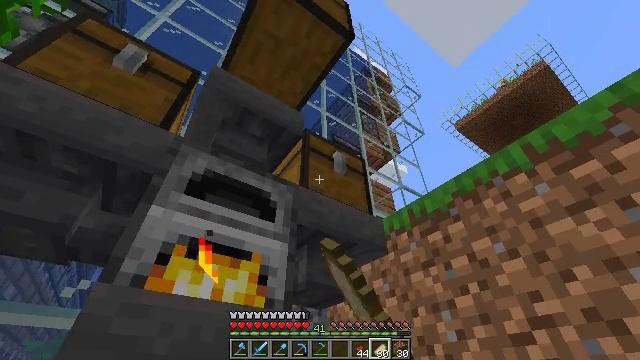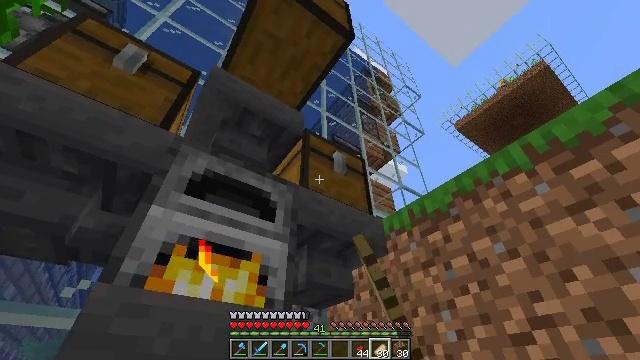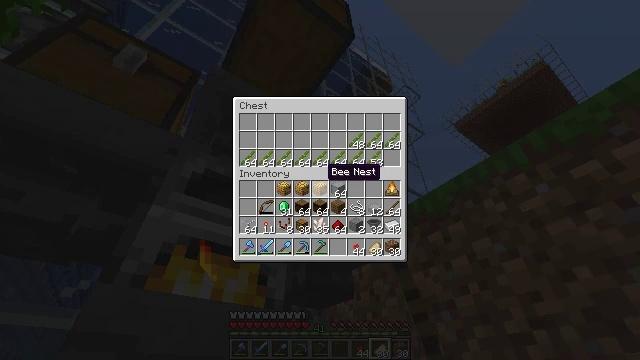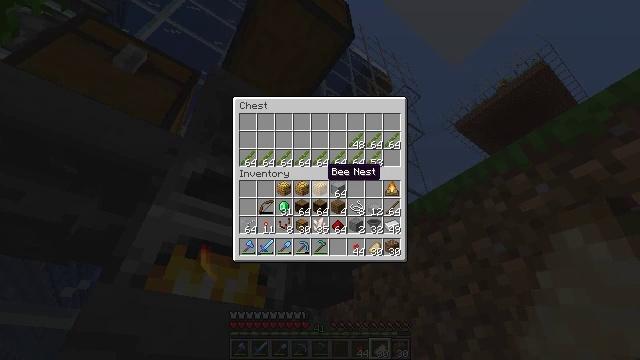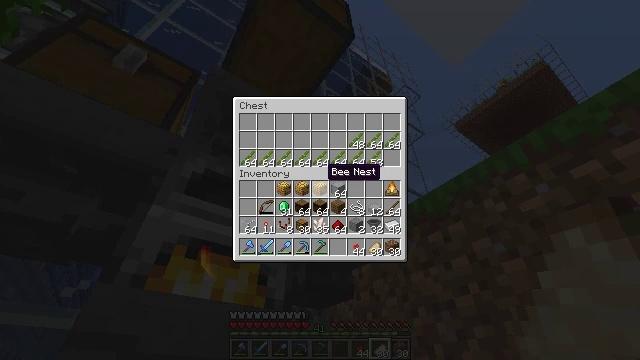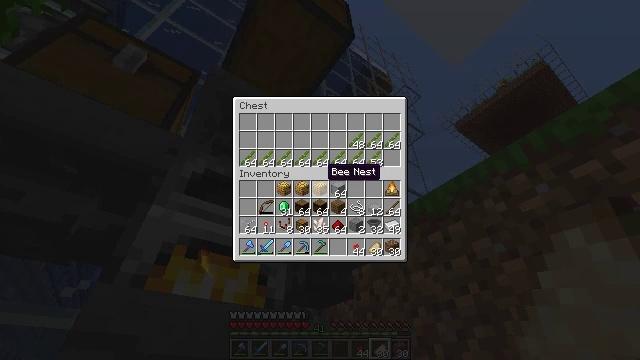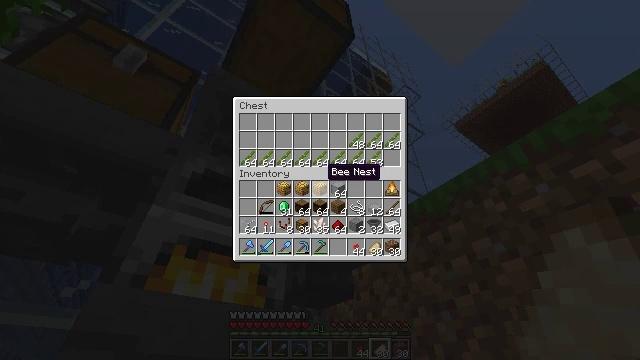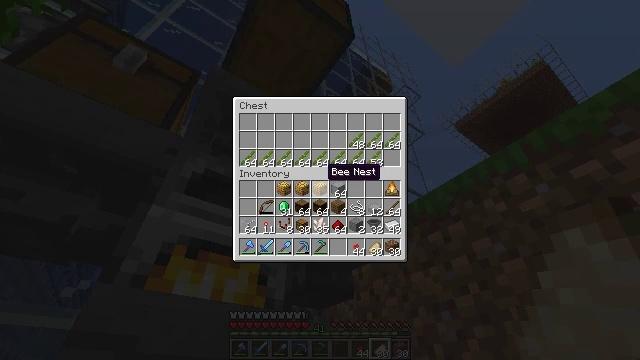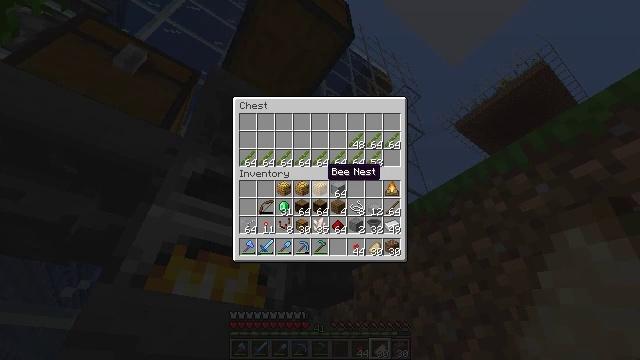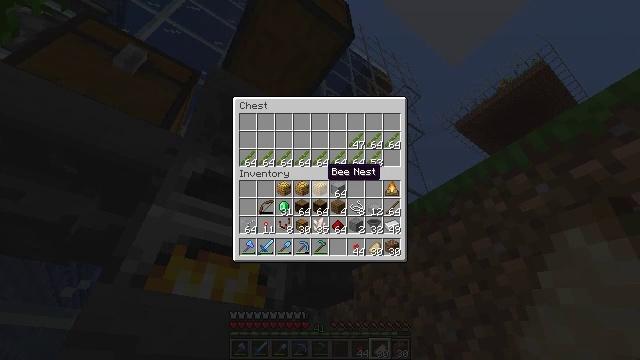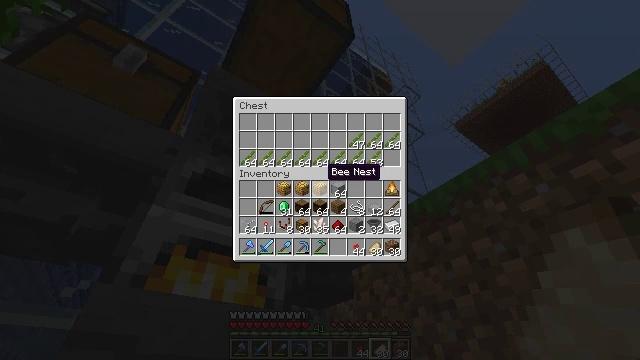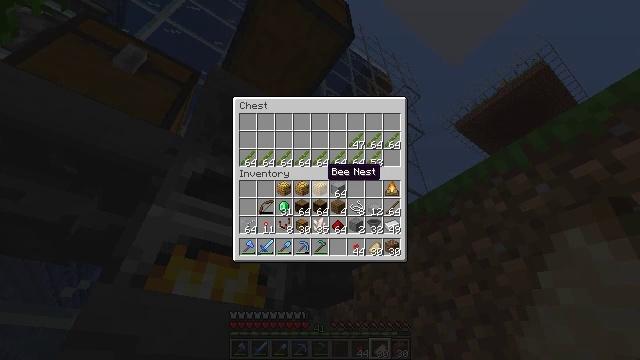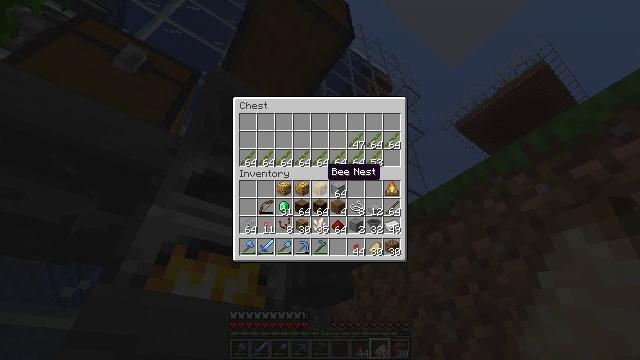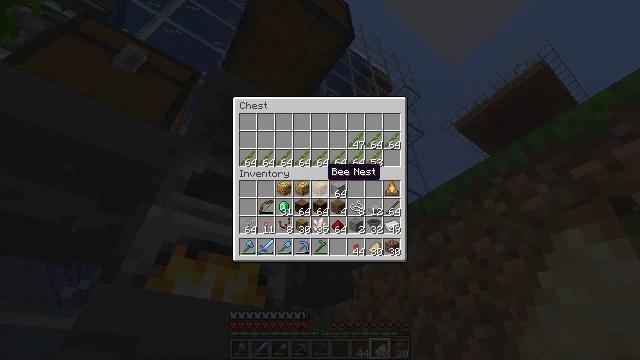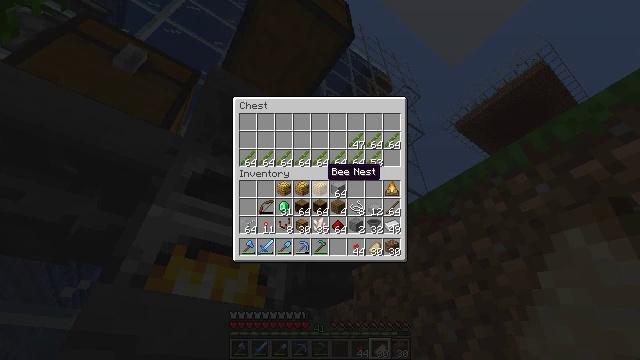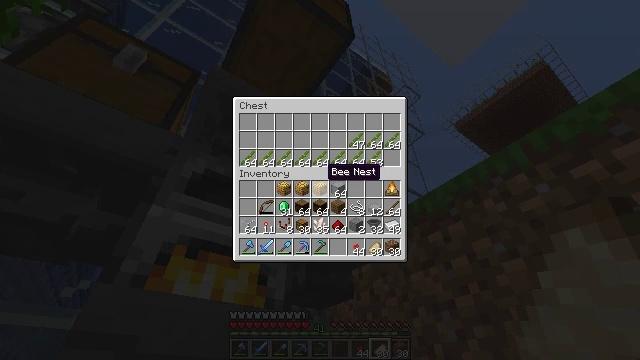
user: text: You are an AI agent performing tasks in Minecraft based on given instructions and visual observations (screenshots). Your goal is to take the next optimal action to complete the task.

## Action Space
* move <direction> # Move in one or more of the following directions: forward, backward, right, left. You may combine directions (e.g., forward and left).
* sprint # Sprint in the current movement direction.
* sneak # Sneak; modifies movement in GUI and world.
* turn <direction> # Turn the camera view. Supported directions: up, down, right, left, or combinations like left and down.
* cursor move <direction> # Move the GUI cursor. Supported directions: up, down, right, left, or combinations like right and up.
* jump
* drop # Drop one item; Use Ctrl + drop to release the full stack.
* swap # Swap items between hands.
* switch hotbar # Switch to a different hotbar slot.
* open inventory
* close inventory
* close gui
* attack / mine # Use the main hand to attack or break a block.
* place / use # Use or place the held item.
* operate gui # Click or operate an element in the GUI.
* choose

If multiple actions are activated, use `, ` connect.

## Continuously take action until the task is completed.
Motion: motion action
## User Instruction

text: Mine the cartography table.
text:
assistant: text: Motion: no_op
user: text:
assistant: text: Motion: open gui
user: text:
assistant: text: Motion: no_op
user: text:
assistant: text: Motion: no_op
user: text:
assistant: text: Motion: no_op
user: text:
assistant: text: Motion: no_op
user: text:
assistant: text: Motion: no_op
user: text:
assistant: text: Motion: no_op
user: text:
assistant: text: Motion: no_op
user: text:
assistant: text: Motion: no_op
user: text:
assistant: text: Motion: no_op
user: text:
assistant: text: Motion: no_op
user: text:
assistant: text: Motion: no_op
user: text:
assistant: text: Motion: no_op
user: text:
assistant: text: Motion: no_op
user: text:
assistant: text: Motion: no_op
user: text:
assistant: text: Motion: no_op
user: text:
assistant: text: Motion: no_op
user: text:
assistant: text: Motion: no_op
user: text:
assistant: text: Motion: no_op
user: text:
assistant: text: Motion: no_op
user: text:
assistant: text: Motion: no_op
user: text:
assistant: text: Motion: no_op
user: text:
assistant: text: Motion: no_op
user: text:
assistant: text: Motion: no_op
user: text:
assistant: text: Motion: no_op
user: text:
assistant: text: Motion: no_op
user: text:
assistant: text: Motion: no_op
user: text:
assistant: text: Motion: no_op
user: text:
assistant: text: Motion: no_op